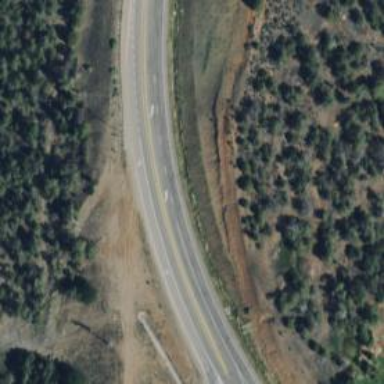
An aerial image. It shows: Primary highway with smooth asphalt surface. The track type is grade 1.